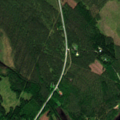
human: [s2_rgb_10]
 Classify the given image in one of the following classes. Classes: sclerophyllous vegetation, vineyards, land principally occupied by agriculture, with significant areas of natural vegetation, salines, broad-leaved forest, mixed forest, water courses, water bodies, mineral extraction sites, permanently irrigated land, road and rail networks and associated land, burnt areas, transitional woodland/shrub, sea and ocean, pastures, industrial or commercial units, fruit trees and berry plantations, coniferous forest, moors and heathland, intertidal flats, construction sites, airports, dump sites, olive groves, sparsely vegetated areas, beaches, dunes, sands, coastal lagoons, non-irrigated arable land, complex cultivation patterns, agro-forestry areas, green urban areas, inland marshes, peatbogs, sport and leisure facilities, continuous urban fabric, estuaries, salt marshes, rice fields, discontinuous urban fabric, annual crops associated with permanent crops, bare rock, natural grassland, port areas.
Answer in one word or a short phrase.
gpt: coniferous forest, mixed forest, inland marshes, water bodies